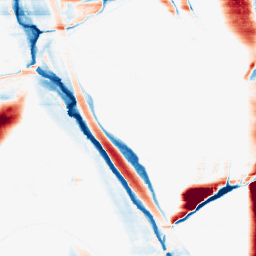
Category: morphological
Decomposition family: morphological_rect
Decomposition parameters: operation: average
width: 50
height: 3
Upsampling method: quadratic
Upsampling parameters: scale: 2
Upsampling scale: 2